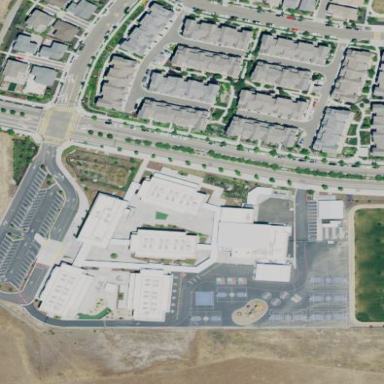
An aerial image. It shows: School.